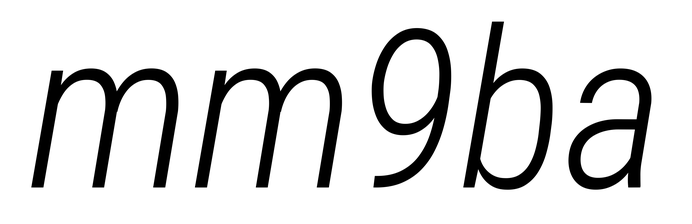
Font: Roboto-Italic_Condensed_Light_Italic